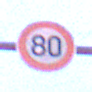
Verkehrszeichen: Geschwindigkeit80
Umgebung: Outdoor, Urban
Tageszeit: Night
Wetter: PartlyCloudy
Licht: Artificial
Jahreszeit: NotSpecified
Kontrast: HighContrast